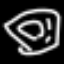
Label: donut